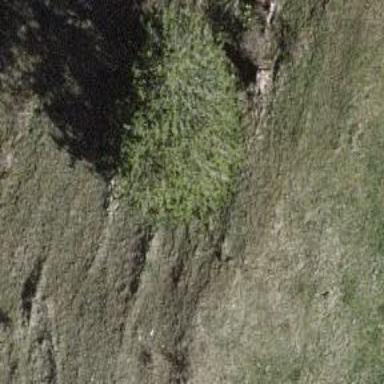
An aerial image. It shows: Beautiful tree in nature.